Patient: sex M, age 30
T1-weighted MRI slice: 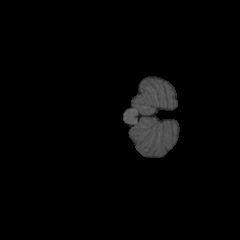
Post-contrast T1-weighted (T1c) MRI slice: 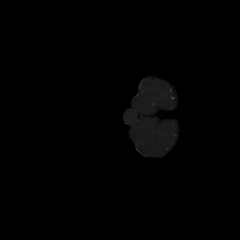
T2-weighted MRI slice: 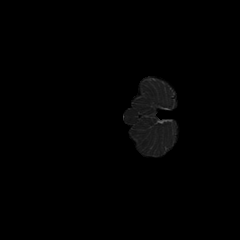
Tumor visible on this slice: no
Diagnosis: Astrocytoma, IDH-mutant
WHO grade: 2